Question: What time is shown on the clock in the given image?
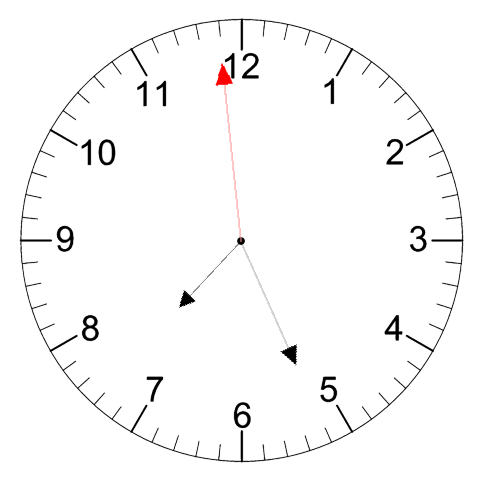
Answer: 07:25:59